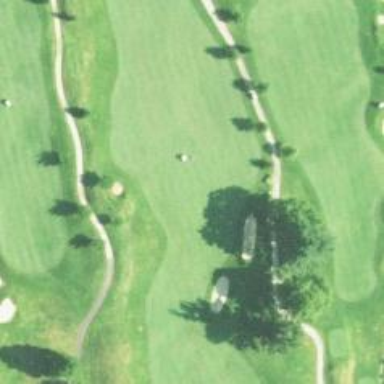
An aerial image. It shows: Golf fairway in the image.